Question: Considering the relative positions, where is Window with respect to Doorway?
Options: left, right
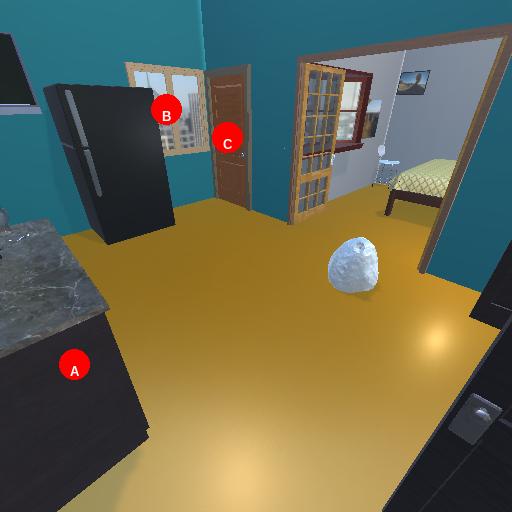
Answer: left